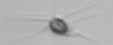
Label: Calciopappus